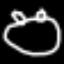
Label: frog